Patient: sex F, age 51
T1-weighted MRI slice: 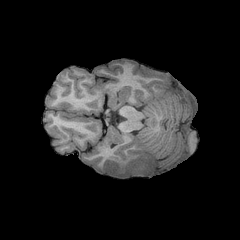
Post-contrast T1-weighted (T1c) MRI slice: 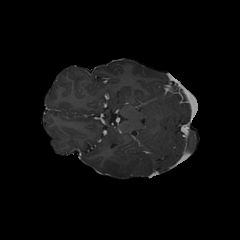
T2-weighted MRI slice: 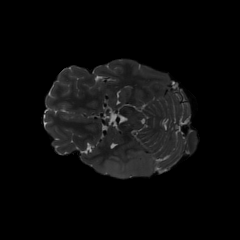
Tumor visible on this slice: yes
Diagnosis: Astrocytoma, IDH-wildtype
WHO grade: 3